Field crop: tomato
Growth stage: 1
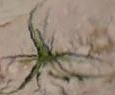
Species: cyperus